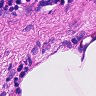
Metastatic tissue present: no